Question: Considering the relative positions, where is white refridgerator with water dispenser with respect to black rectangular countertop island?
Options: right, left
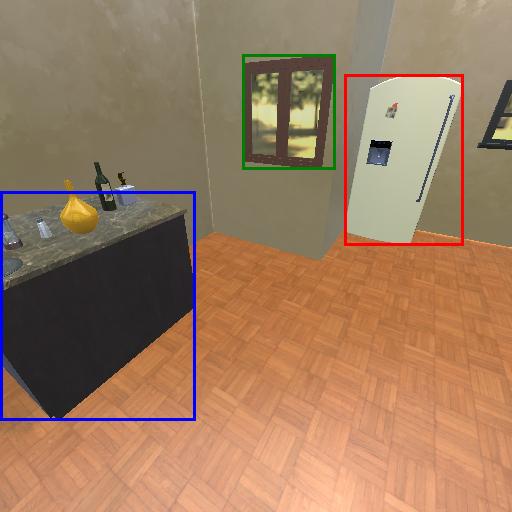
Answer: right